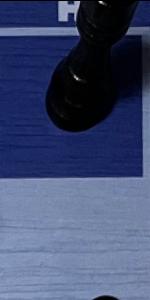
Label: Empty